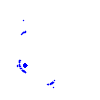
Particle: kaon